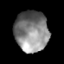
Tissue: lung
Cell type: Epithelial cells
Senescence score: 0.2202
Nuclear area (px): 1336
Mean DAPI intensity: 131.687